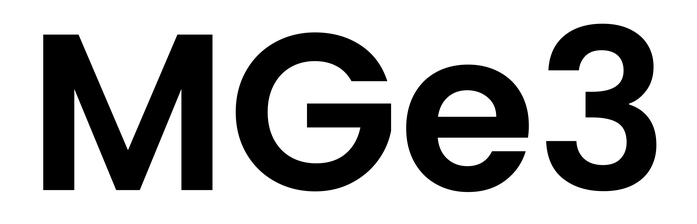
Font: Poppins-SemiBold